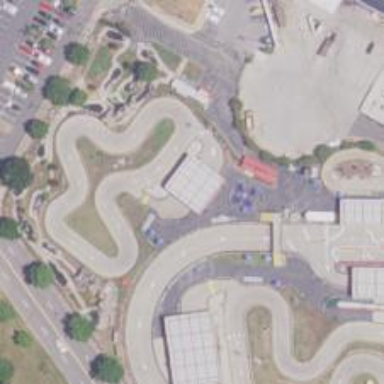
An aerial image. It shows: Karting raceway road for racing enthusiasts.